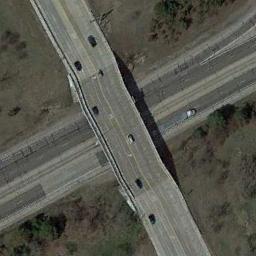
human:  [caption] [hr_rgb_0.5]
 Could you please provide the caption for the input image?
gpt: The overpass is next to the bare land with some cars .

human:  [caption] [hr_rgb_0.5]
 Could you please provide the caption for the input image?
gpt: There are several overpasses here .

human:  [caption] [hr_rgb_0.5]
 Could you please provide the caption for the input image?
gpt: Many cars are on the overpass .

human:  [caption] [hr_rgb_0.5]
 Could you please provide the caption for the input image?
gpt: The cross-line overpass is over the road on the wasteland .

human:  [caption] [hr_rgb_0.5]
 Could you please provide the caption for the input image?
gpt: There are some brown bushes beside the overpass .